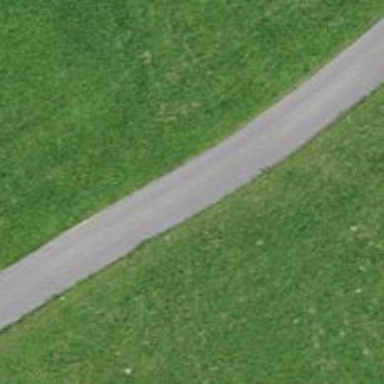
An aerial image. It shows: Unpaved unclassified road.